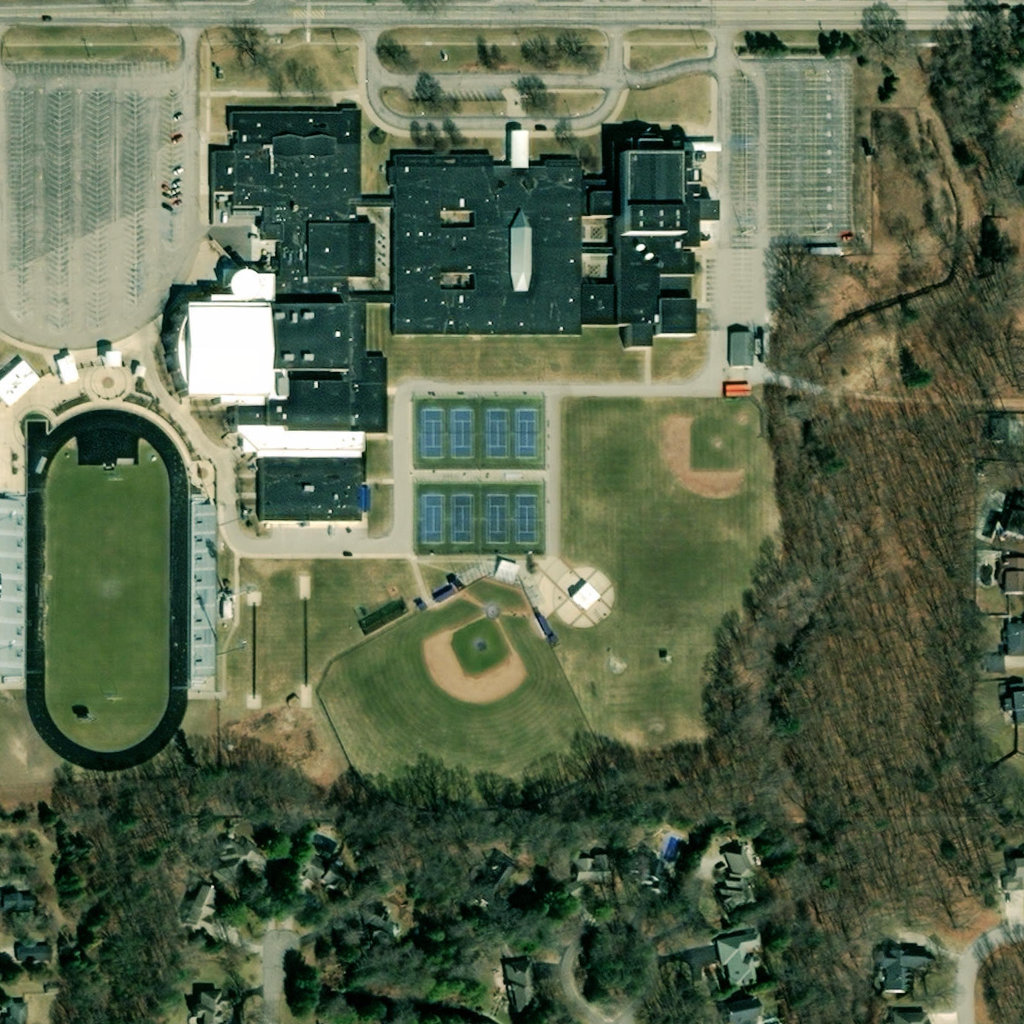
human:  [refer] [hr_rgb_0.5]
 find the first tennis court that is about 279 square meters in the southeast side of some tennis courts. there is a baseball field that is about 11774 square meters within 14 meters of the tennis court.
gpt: <box>[[50, 48, 52, 53, 0]]</box>

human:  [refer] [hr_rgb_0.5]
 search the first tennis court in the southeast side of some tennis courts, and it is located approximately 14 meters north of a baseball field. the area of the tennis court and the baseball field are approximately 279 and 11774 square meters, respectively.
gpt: <box>[[50, 48, 52, 53, 0]]</box>

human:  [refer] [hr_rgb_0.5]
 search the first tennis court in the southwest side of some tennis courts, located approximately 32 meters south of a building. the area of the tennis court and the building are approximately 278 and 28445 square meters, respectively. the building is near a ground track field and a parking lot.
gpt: <box>[[41, 48, 43, 53, 0]]</box>

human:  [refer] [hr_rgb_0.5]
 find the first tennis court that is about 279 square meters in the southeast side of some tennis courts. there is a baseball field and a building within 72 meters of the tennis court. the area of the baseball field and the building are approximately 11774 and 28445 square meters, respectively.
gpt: <box>[[50, 48, 52, 53, 0]]</box>